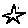
Label: star